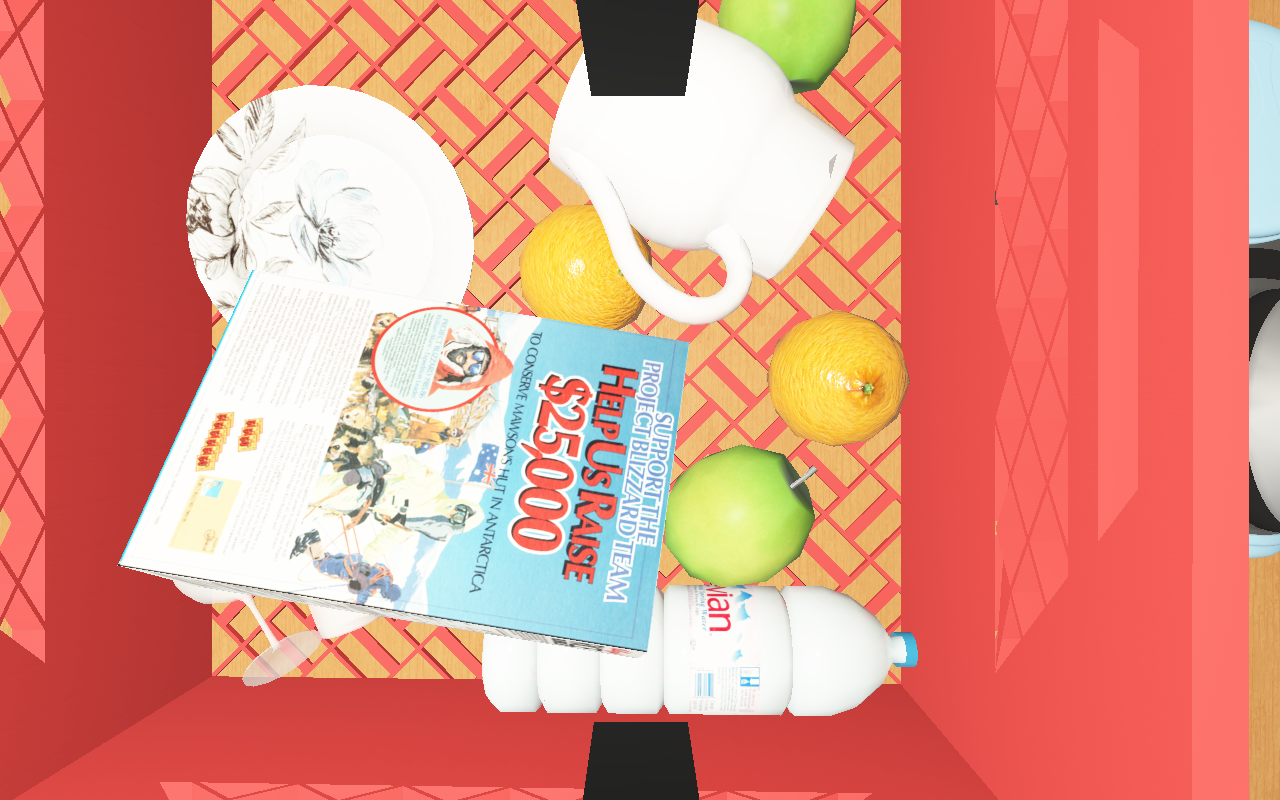
Objects in the scene:
water bottle
apple
apple
orange
glass
cereal box
biscuit box